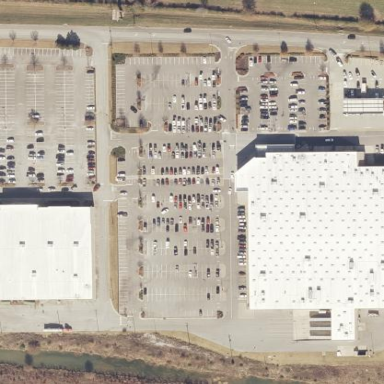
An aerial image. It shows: Retail building that operates as wholesale shop.